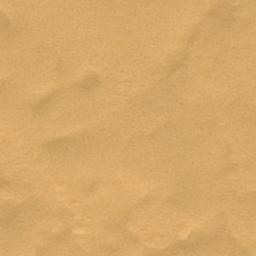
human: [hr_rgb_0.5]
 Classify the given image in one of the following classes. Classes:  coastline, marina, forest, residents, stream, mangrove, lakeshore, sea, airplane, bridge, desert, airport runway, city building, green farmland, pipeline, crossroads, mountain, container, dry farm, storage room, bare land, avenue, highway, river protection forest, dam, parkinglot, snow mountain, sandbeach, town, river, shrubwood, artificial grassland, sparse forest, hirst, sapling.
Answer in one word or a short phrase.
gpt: desert